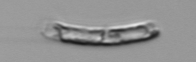
Label: Guinardia_striata